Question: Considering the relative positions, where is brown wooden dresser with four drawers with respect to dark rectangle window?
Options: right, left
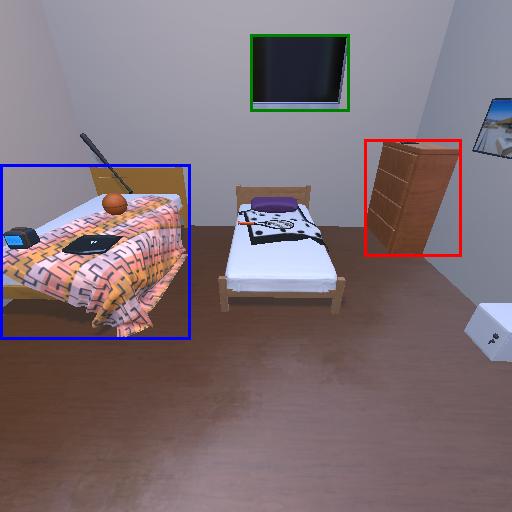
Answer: right